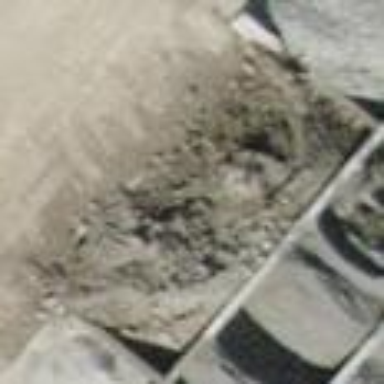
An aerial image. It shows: Bunker silo.